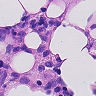
Metastatic tissue present: no